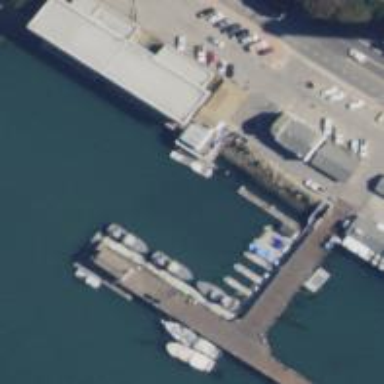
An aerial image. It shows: Man-made pier.